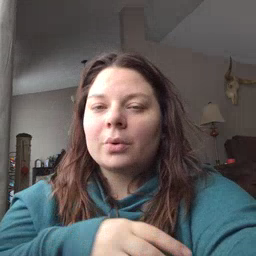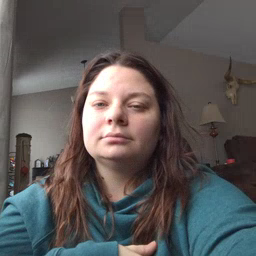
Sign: blow